Interaction volume radius: 5 \u00c5
Interaction volume height: 20 \u00c5
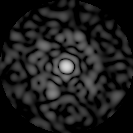
Disorder parameter: 0.8296